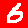
Digit: 6